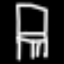
Label: chair